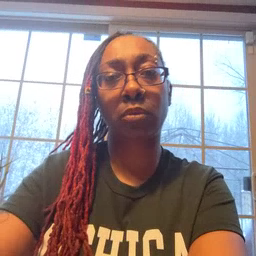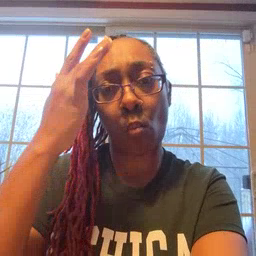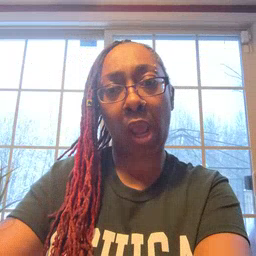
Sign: why